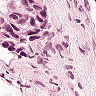
Metastatic tissue present: yes